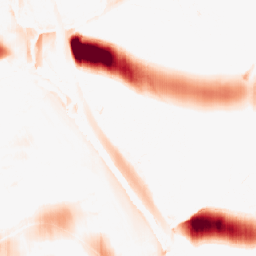
Category: morphological
Decomposition family: morphological_ellipse
Decomposition parameters: operation: opening
width: 50
height: 5
Upsampling method: nearest
Upsampling parameters: scale: 4
Upsampling scale: 4